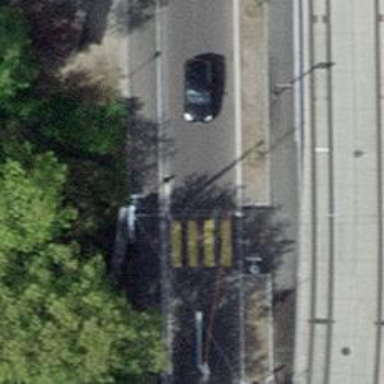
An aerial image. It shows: Uncontrolled zebra crossing on the road.